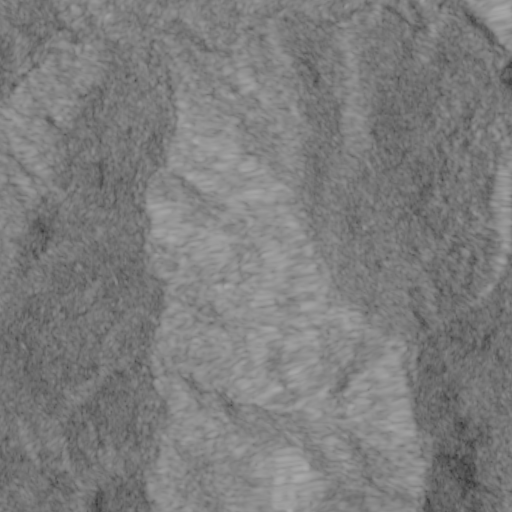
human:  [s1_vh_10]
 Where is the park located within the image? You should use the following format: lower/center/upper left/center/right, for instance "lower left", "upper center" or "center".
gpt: The park is located in the upper of the image.
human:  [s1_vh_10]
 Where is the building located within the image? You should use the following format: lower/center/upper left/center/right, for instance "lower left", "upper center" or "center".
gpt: The building is located in the lower left of the image.
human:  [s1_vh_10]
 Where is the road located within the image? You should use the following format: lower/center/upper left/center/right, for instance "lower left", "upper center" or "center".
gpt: There is no road in the image.

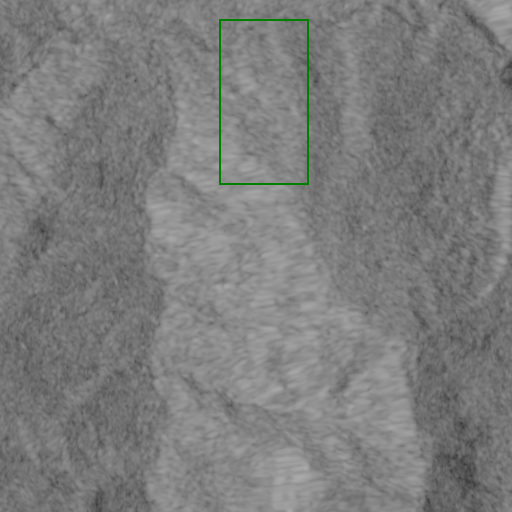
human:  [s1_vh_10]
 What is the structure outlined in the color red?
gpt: There is no red outline.
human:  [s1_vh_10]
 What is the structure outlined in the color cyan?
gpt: There is no structure outlined in cyan.